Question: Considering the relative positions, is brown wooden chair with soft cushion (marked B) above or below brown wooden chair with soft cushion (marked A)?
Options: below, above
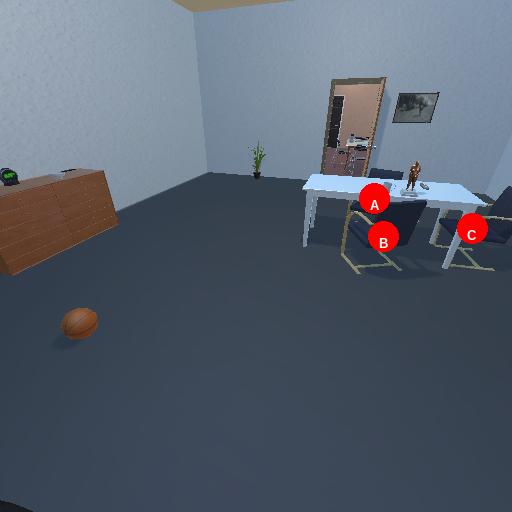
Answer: below